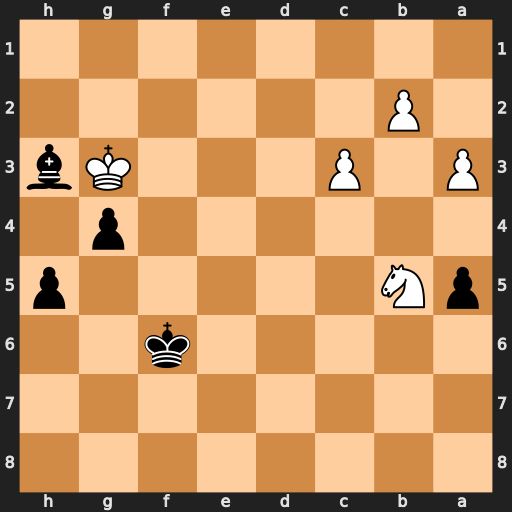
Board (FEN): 8/8/5k2/pN5p/6p1/P1P3Kb/1P6/8
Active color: b
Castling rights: -
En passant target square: -
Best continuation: Kg5 Nd4 h4+